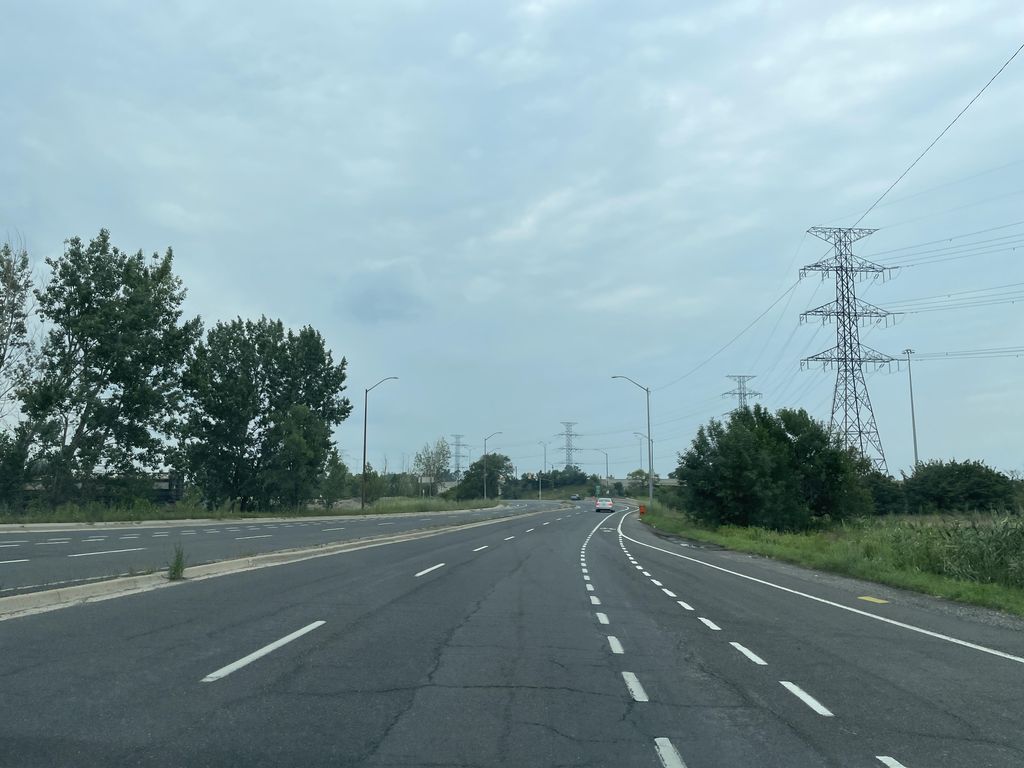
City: hamilton